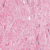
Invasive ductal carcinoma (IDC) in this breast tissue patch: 0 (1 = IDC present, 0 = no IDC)